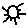
Label: sun